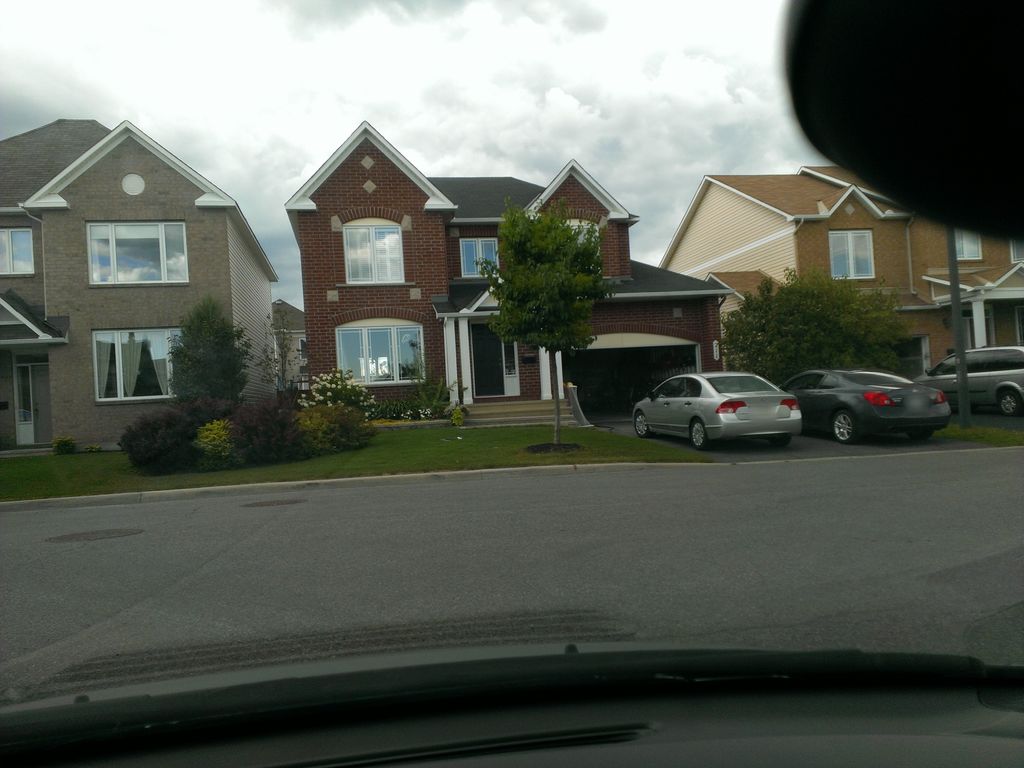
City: ottawa-gatineau